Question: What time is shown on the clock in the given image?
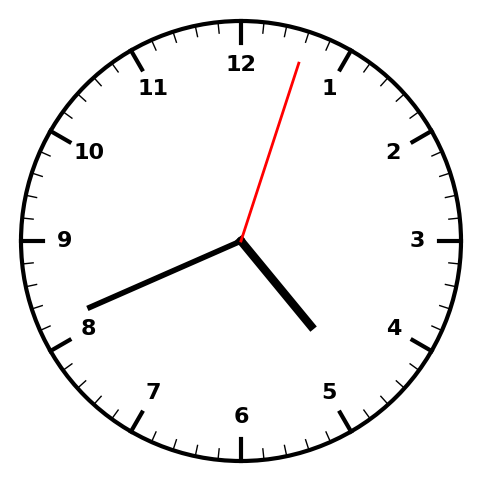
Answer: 04:41:03